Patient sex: M
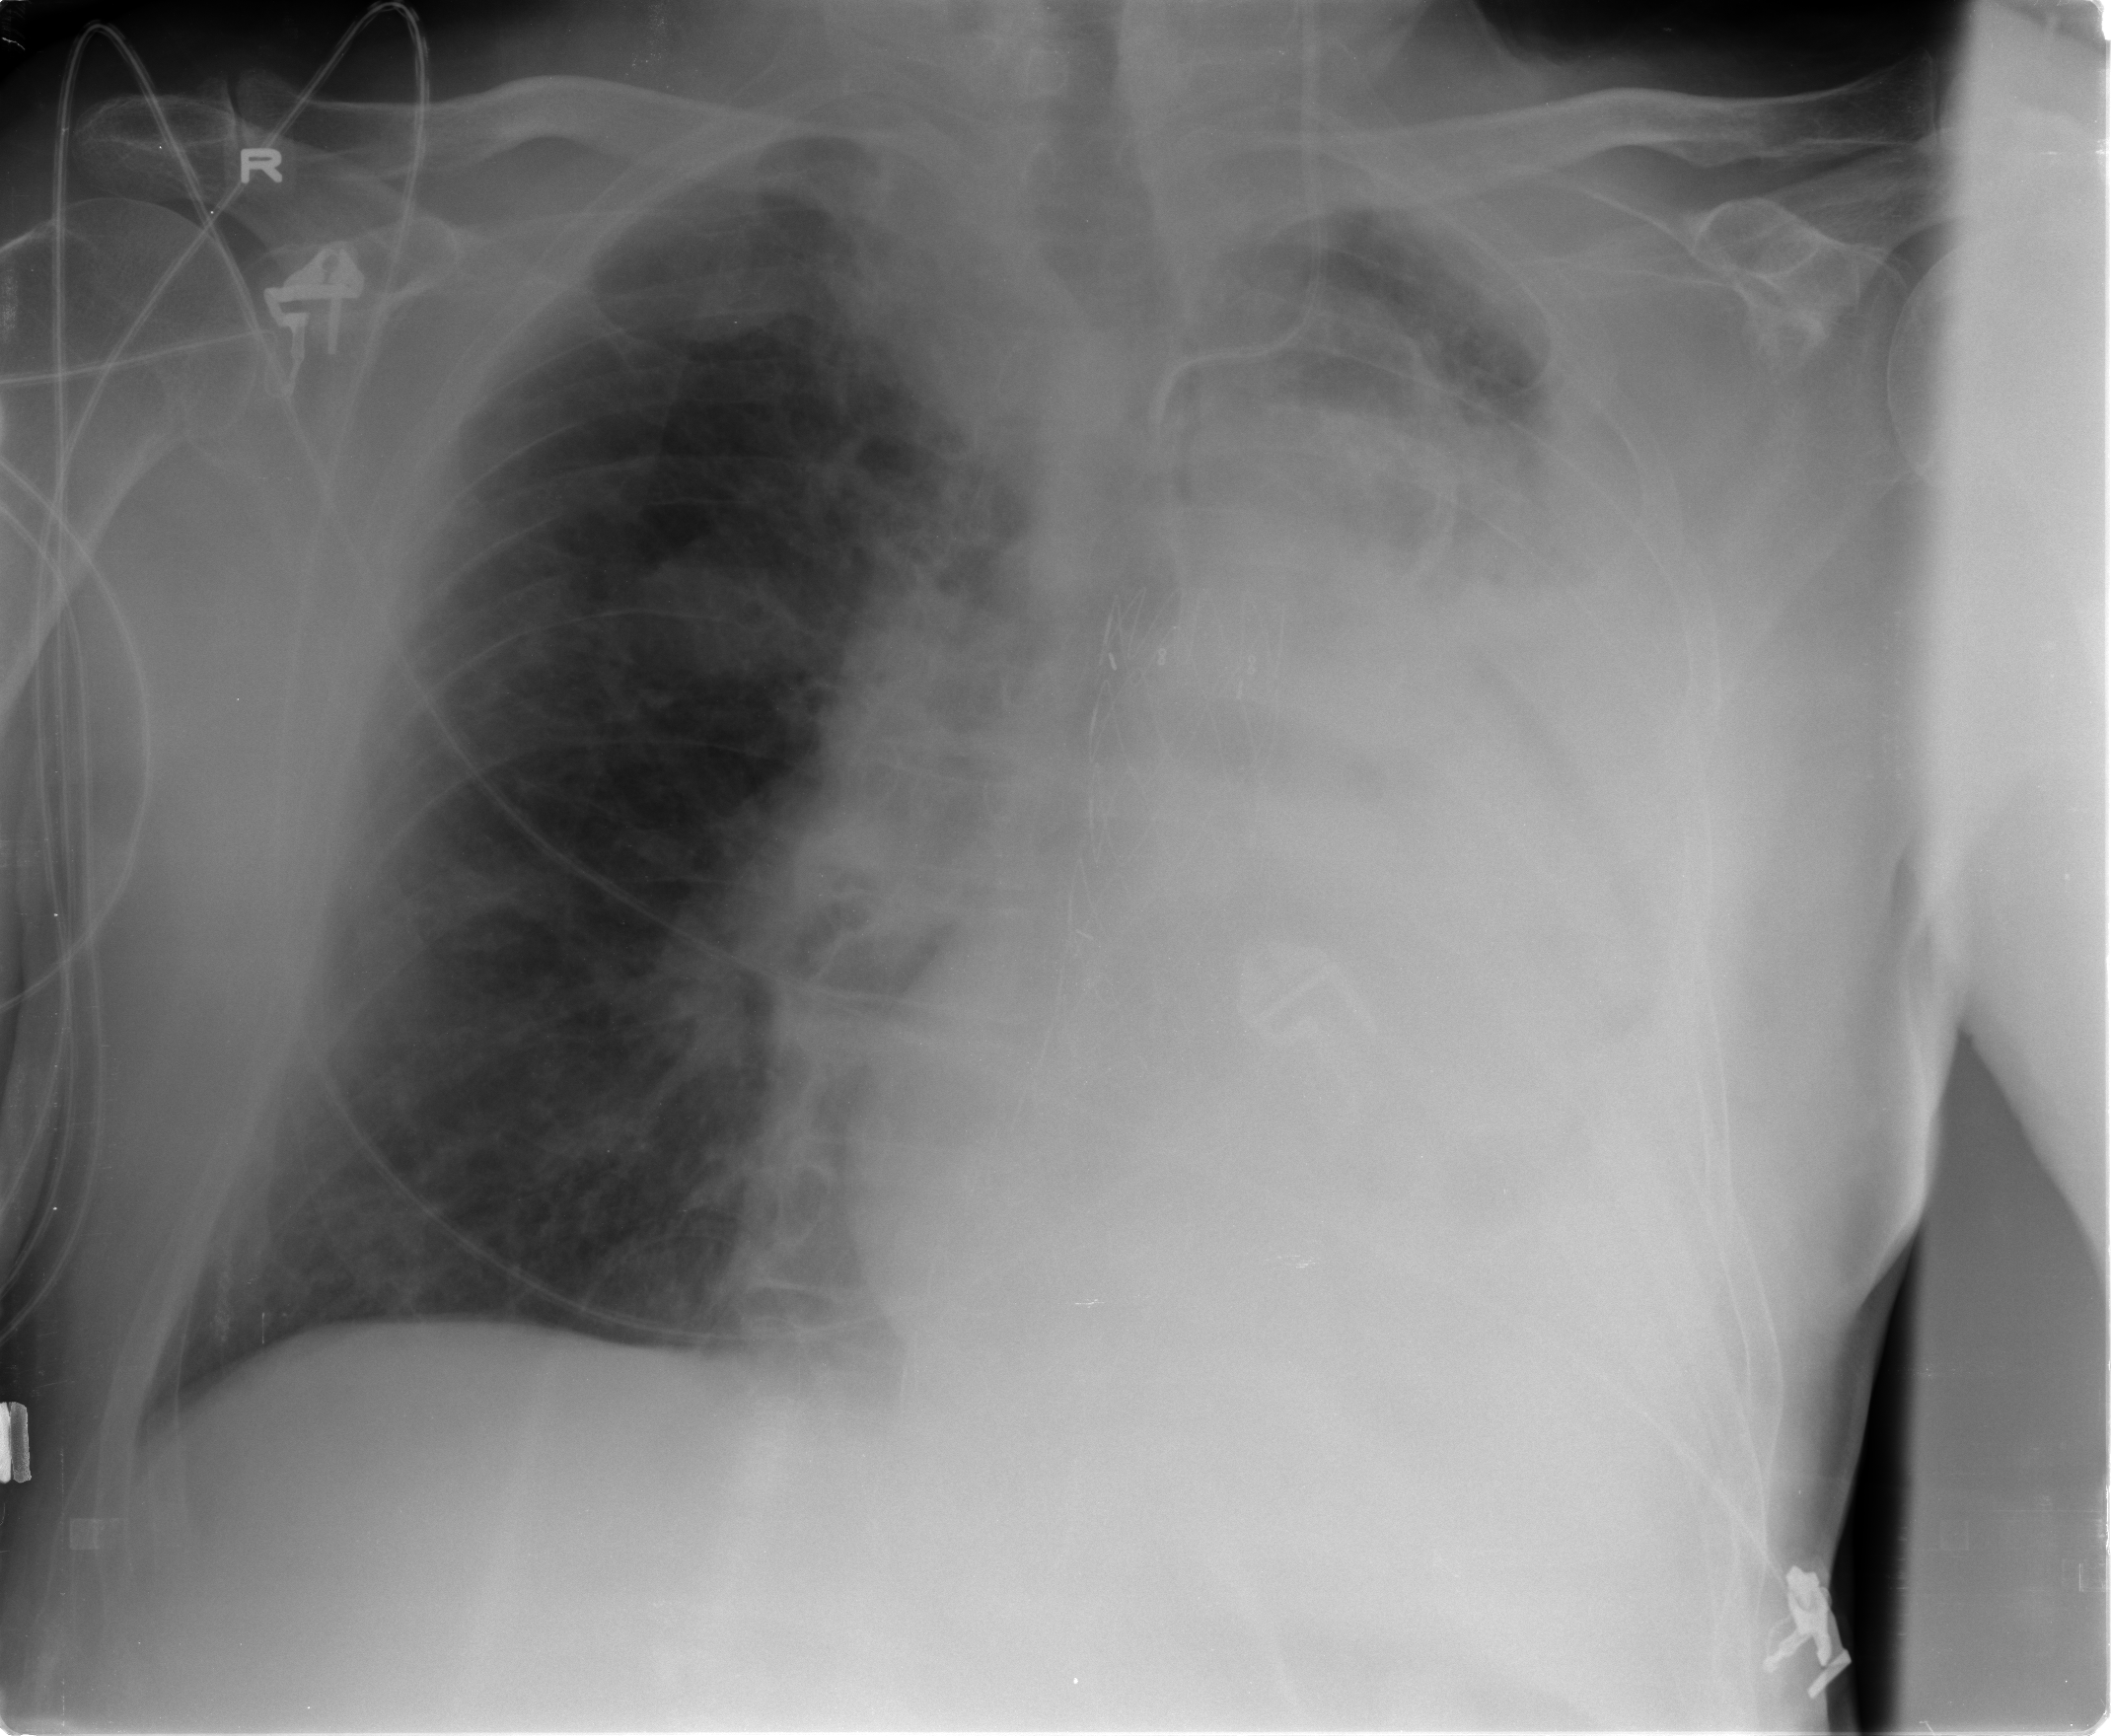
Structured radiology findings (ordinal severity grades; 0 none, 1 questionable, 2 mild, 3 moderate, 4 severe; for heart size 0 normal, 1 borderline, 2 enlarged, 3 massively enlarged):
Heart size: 1
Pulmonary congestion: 2
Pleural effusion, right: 0
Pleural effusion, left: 4
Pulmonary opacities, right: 1
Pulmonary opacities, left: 2
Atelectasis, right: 1
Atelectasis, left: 4